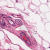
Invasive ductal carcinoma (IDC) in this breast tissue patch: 0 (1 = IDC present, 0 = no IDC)